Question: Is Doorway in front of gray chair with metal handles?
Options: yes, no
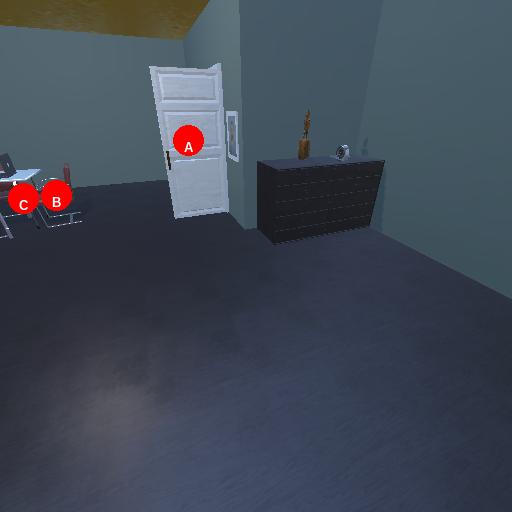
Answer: yes